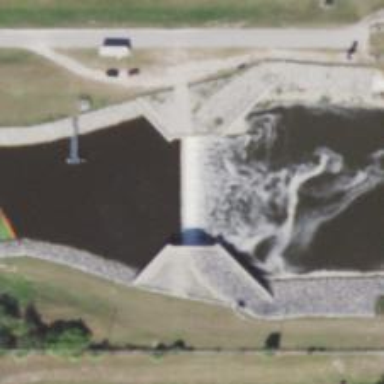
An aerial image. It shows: Weir located in waterway.